Question: In windows phone settings in several paces presented very interesting control:

What is the name of this control? Where can I find this control?
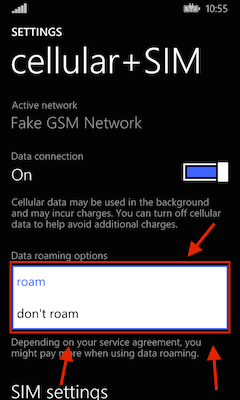
Answer: It's a ListPicker. Not part of the standard controls, but part of the <URL>